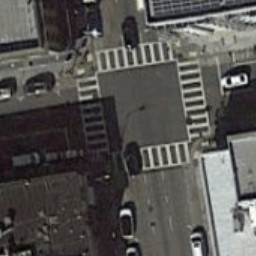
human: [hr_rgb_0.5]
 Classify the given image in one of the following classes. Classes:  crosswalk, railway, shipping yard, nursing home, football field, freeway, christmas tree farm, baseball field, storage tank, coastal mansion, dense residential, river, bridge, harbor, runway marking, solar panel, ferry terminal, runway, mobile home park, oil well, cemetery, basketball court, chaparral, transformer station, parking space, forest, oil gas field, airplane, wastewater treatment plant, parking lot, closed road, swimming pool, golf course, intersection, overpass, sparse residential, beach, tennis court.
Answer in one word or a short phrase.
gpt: crosswalk